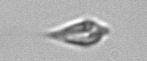
Label: Oxytoxum